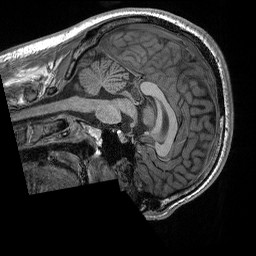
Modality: T1w
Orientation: sagittal
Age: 30
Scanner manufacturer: siemens
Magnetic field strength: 3 T
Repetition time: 2.3 s
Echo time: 0.00296 s